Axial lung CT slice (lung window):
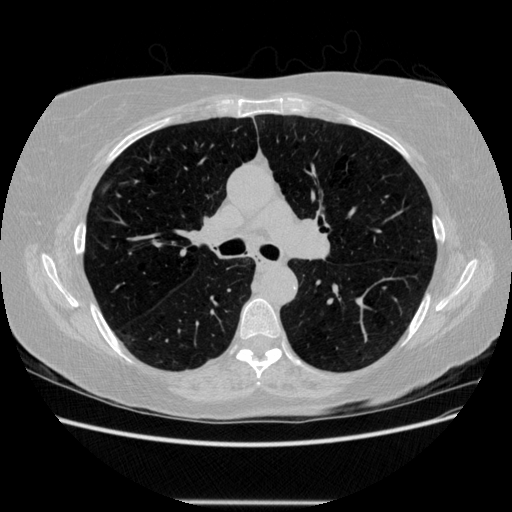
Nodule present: no